Question: I'm having a problem writing an handler for dynamically generated elements in DOM.
My object is composed with a few attributes and some methods
'''
function JMaze(c,r,selector) {
this.maze = new Array();
this.content = new Array();
this.c = c;
this.r = r;
this.x = 0;
this.y = 0;
this.selector = selector; //need a DOM place to fit with the maze
this.bookmark = "Home";
//...other methods...
this.goTo = function(event){
console.log("HERE");
var maze = this.maze;
var bookmark = this.bookmark;
var start, destination;
for (i = 0; i < c; i++)
for (j = 0; j < r; j++)
if (maze[i][j].id == bookmark)
start = maze[i][j];
for (i = 0; i < c; i++) {
for (j = 0; j < r; j++) {
if (maze[i][j].id == event.data.id)
destination = maze[i][j];
}
}
var p = this.findShortestPathAndGo(start,destination);
this.renderMaze(p);
};
this.showMenu = function() {
var content = this.content;
var div = "<div class='jMenu'>";
$.each(content, function(index, value) {
div += "<div menuval='" + value.id + "'>" + value.id + "</div>";
});
div += "</div>";
$( "body" ).append(div);
$.each(content, function(index, value) {
$("[menuval='" + value.id + "']").on(
"click", //event
{id: value.id}, //data
**this.goTo** //handler
);
});
};
};
'''
When I call everything works fine, and the block near the end does what expected binding the click on DOM objects with attribute menuval with the right value.
BUT when i click, and the handler is called, Chrome debug says this

locating the error in .
Actually, it never gets into function.
Someone around may know why?
Thanks in advance.
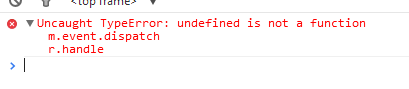
Answer: # Answer
First, you need to keep a reference to the 'JMaze' object if you want to use it inside the callback, like this:
'''
var that = this;
'''
Then, you need to ensure 'JMaze.goTo' has the appropriate context, meaning 'this' will be a reference to the 'JMaze' object, you can do it by using the 'jQuery.proxy' function, like this:
'''
$.proxy(that.goTo, that);
'''
So, to put it together:
'''
this.showMenu = function() {
var that = this;
var content = this.content;
var div = "<div class='jMenu'>";
$.each(content, function(index, value) {
div += "<div menuval='" + value.id + "'>" + value.id + "</div>";
});
div += "</div>";
$( "body" ).append(div);
$.each(content, function(index, value) {
$("[menuval='" + value.id + "']").on(
"click", //event
{id: value.id}, //data
$.proxy(that.goTo, that) //handler
);
});
};
'''
You can see it working <URL>. I added some basic data just to test it.
# Suggestion
I highly suggest you to take advantage of jQuery's way of creating new DOM elements on the fly (<URL> and rewrite the entire function like this:
'''
this.showMenu = function () {
var that = this;
var div = $('<div/>').addClass('jMenu');
$.each(this.content, function (index, value) {
$('<div/>')
.attr('menuval', value.id)
.text(value.id)
.appendTo(div)
.on('click', { id: value.id }, $.proxy(that.goTo, that));
});
$('body').append(div);
};
'''